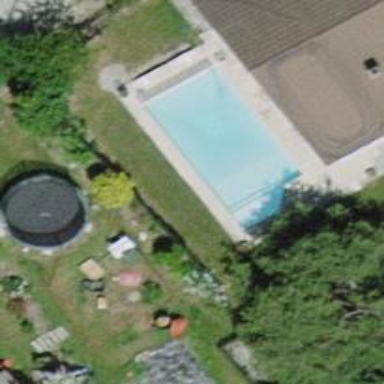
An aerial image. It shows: Swimming pool located in leisure land.